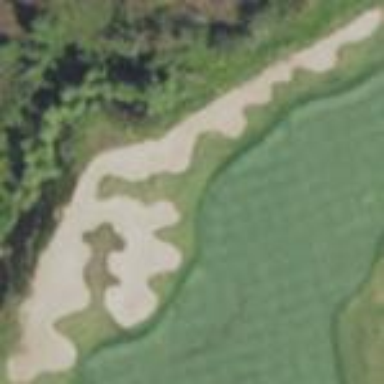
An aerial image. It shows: Golf bunker filled with natural sand.